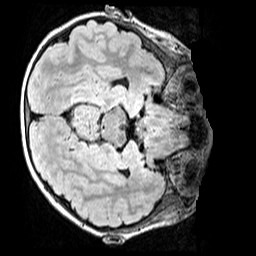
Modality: FLAIR
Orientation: axial
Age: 9
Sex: male
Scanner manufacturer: siemens
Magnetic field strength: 3 T
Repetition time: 5 s
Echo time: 0.388 s